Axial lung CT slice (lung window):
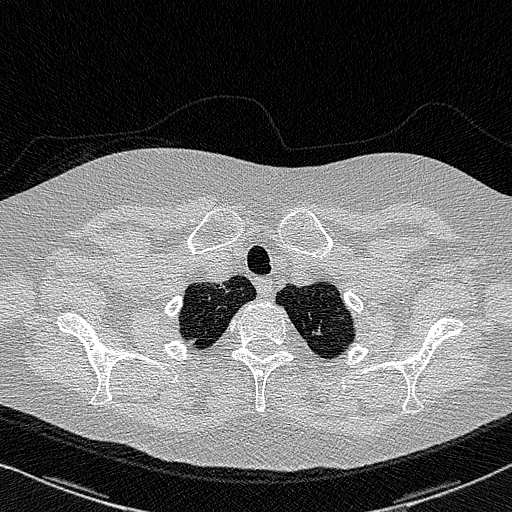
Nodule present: yes
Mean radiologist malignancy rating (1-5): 3.667